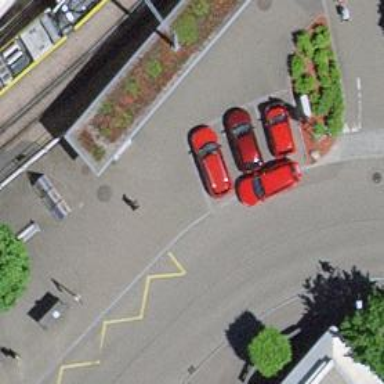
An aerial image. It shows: Car-sharing service available at this location.